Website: walmart
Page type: gifting
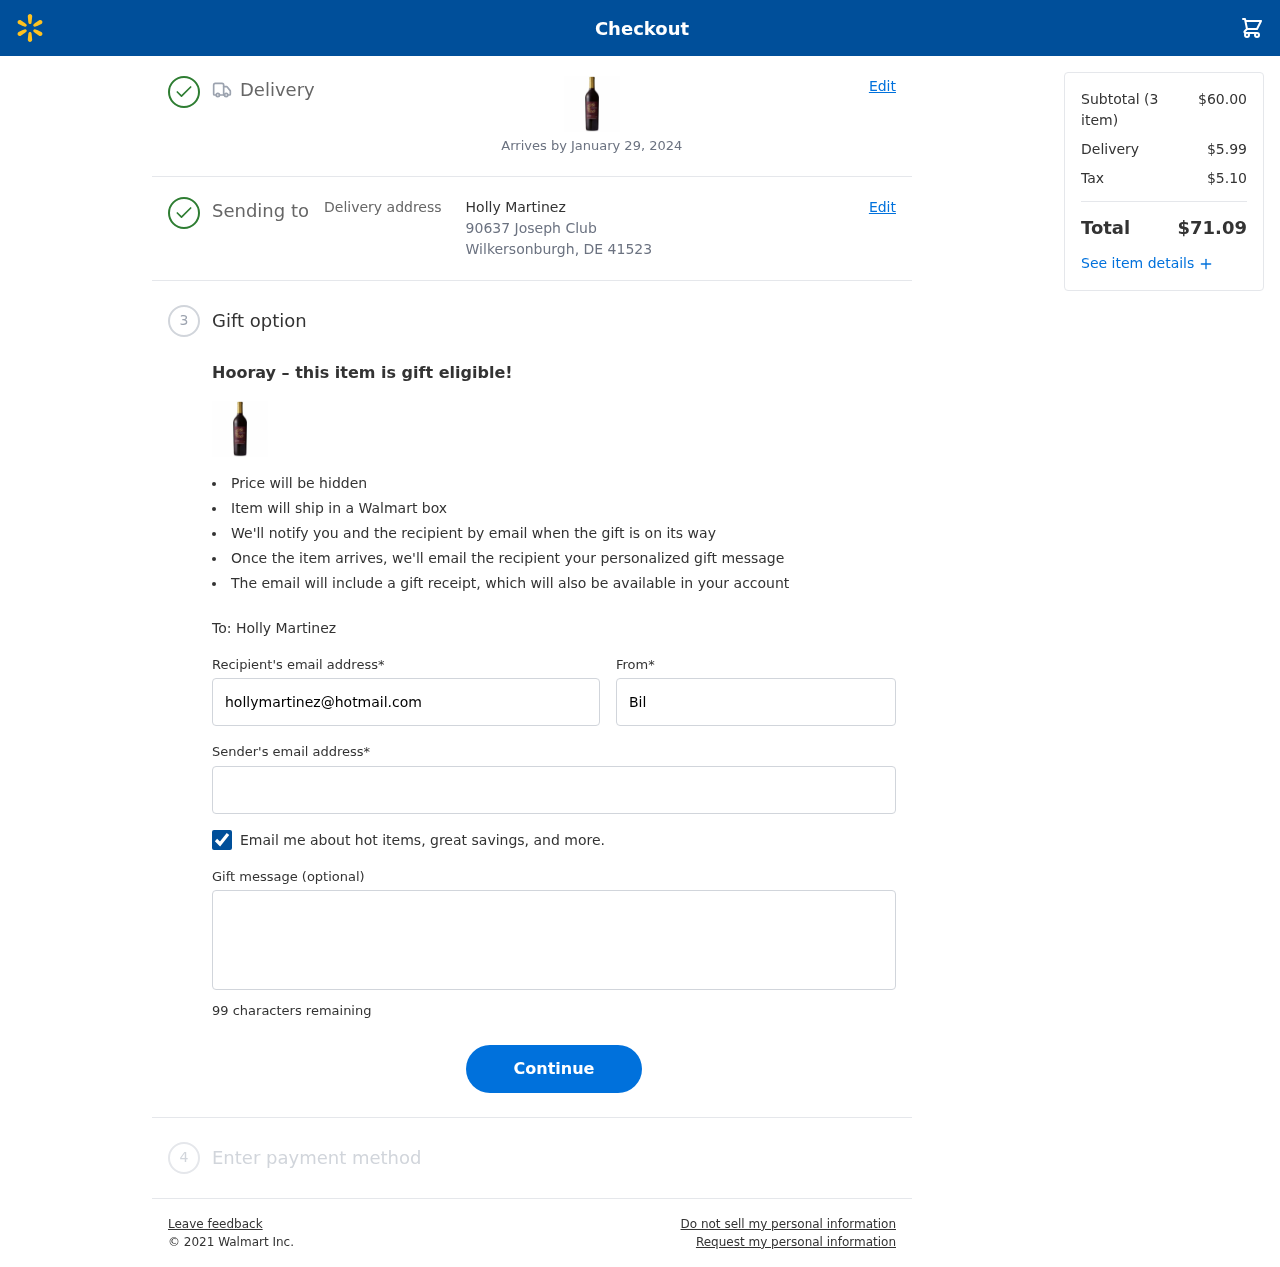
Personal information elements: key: PII_CITY_STATE_ZIP
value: Wilkersonburgh, DE 41523
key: PII_EMAIL
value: billy_kirk@gmail.com
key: PII_FIRSTNAME
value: Billy
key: PII_GIFT_EMAIL
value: hollymartinez@hotmail.com
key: PII_GIFT_FULLNAME
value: Holly Martinez
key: PII_GIFT_MESSAGE
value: Happy birthday, Holly! I thought you’d enjoy this special red blend for your celebration—perfect for toasting to another amazing year ahead. Cheers to you and all the wonderful moments to come!

Billy
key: PII_STREET
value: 90637 Joseph Club
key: PII_GIFT_FIRSTNAME
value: Holly
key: PII_GIFT_LASTNAME
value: Martinez
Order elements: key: ORDER_DELIVERY_DATE
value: Arrives by January 29, 2024
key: ORDER_NUM_ITEMS
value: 3
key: ORDER_SUBTOTAL
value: $60.00
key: ORDER_SHIPPING_COST
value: $5.99
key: ORDER_TAX
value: $5.10
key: ORDER_TOTAL
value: $71.09